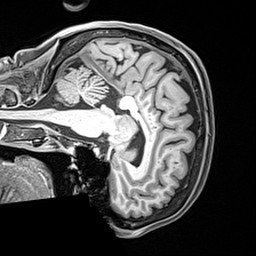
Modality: T1w
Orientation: sagittal
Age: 61
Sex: female
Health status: healthy
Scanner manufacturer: siemens
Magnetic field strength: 3 T
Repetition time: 2.4 s
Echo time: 0.00217 s